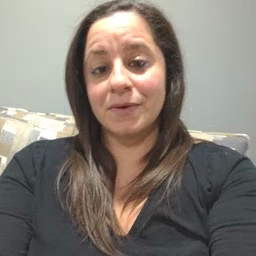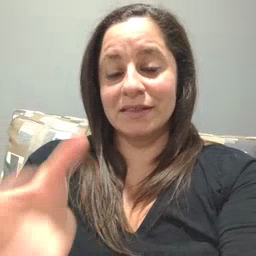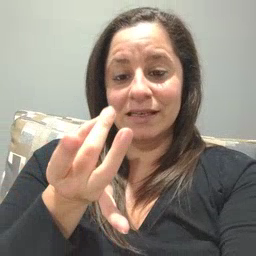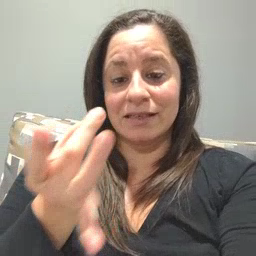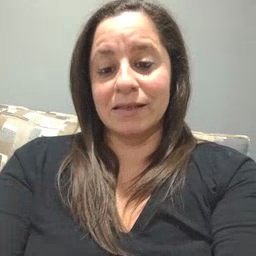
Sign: sticky